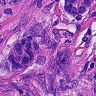
Metastatic tissue present: yes